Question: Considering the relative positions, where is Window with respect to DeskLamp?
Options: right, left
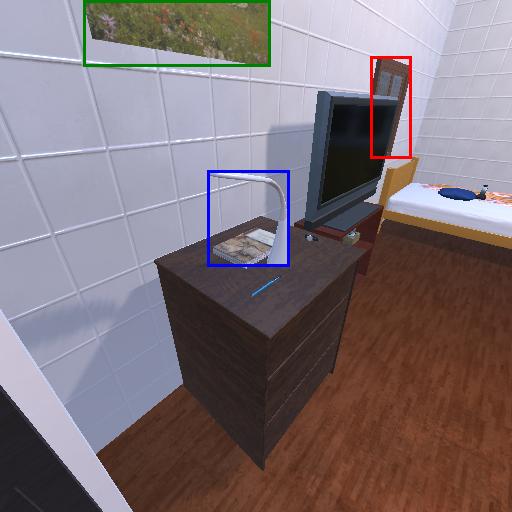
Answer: right